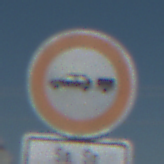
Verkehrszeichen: VerbotPersonenkraftwagenMitAnhaenger
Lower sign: ZeitangabenMitBeschraenkungAufWochentage9
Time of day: MorningAfternoon
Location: Outdoor (Special)
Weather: Clear
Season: NotSpecified
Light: Natural